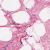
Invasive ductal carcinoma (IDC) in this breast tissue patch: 0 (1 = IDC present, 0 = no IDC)